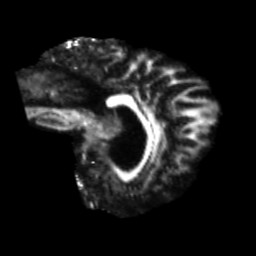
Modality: FA
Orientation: sagittal
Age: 68
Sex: female
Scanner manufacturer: siemens
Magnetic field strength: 3 T
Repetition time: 5.47 s
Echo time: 0.0854 s